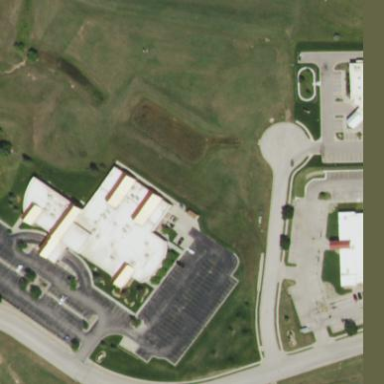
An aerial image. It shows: Clinic building offering healthcare services.